Field crop: maize
Growth stage: 2
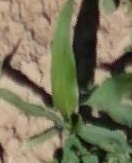
Species: maize